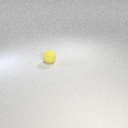
small yellow rubber sphere